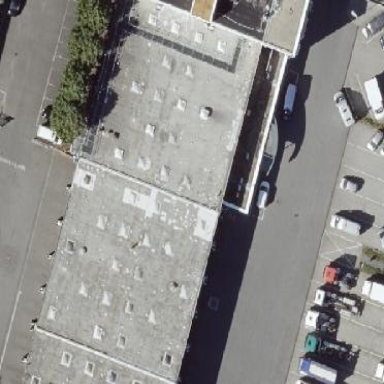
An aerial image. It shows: Commercial building.